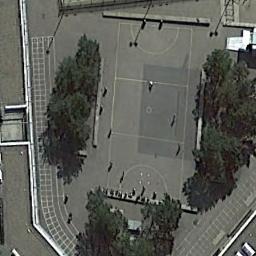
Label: basketball_court